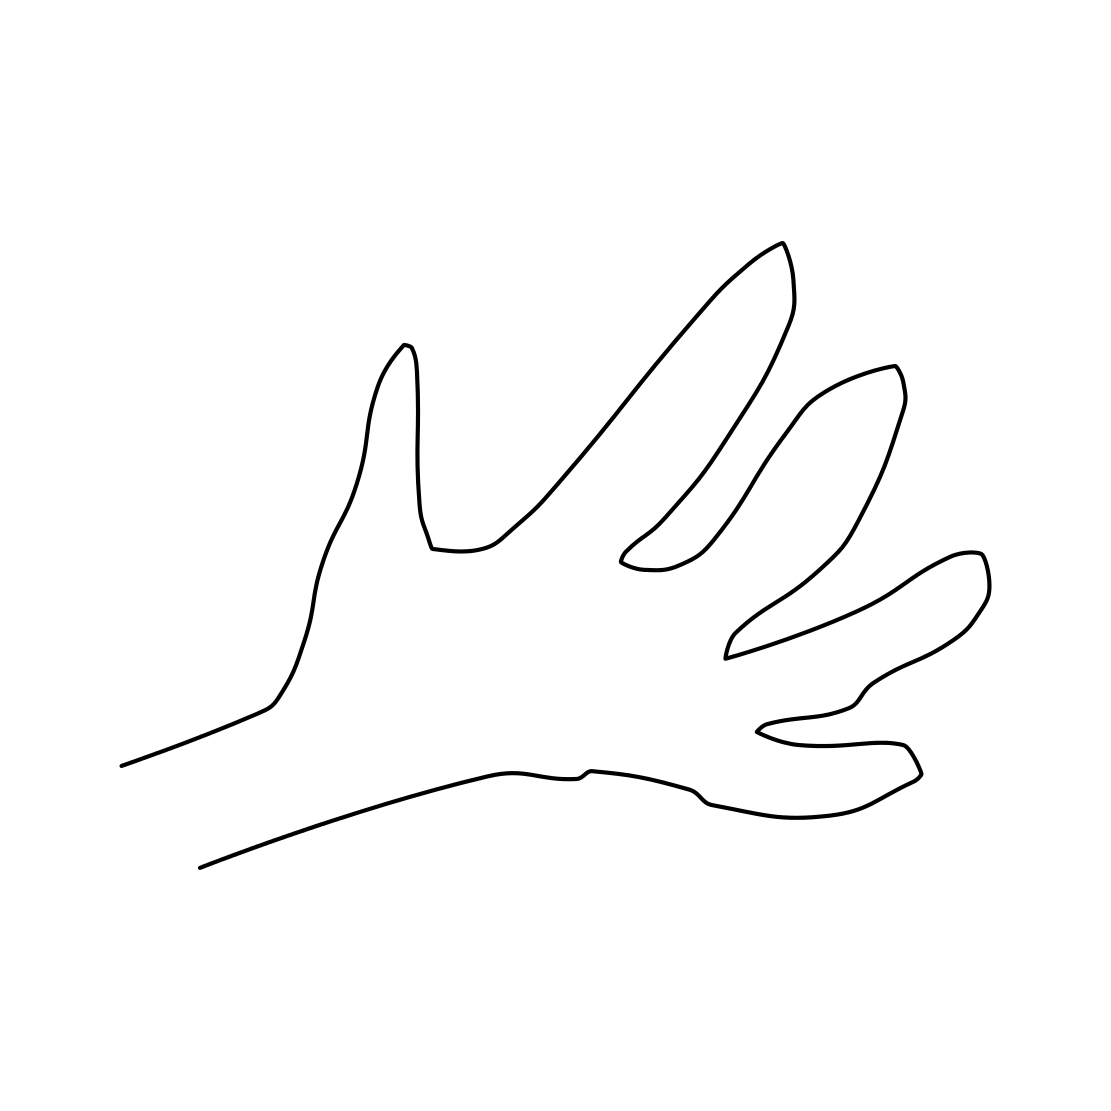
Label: hand